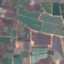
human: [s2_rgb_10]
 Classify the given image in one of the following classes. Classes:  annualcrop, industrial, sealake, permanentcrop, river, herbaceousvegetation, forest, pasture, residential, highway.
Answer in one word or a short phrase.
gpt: PermanentCrop